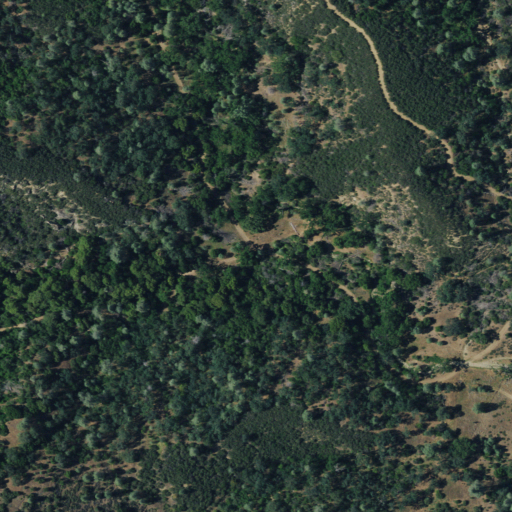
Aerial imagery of valley in California named Dunham Canyon containing shrub, mixed forest, and evergreen forest